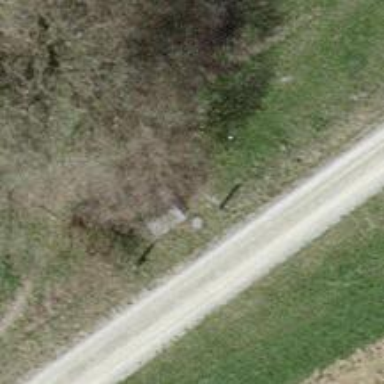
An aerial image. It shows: Bench for seating.